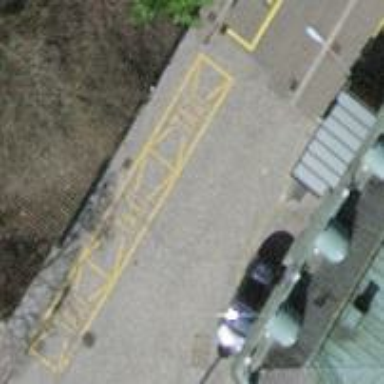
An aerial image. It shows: Taxi stand.